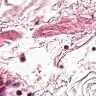
Metastatic tissue present: no